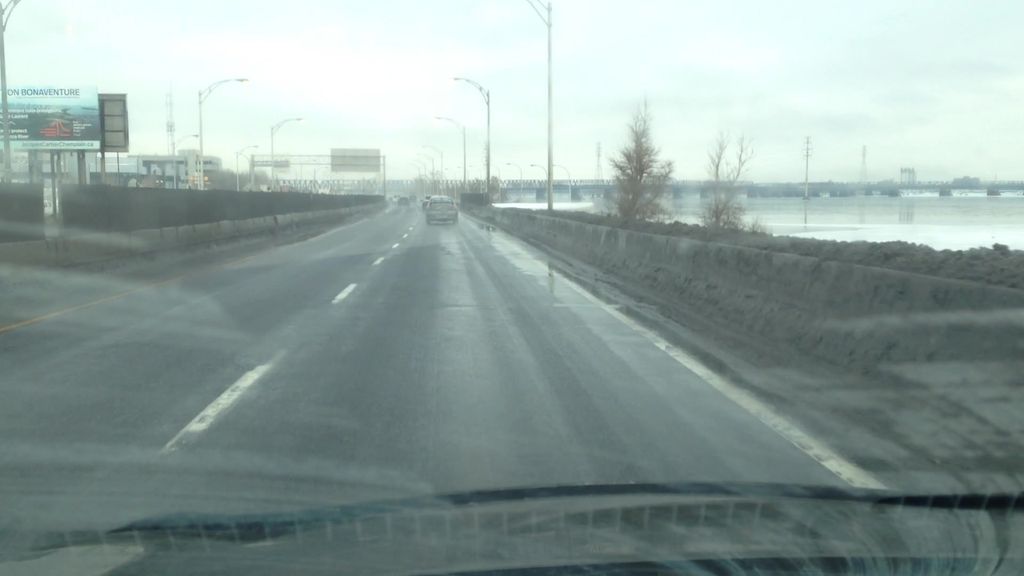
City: montreal